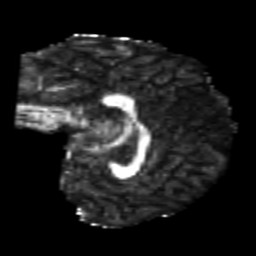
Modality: FA
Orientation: sagittal
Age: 23
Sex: female
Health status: healthy
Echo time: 0.074 s